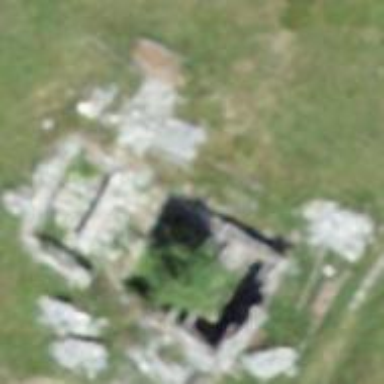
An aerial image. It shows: Historic building in ruins.